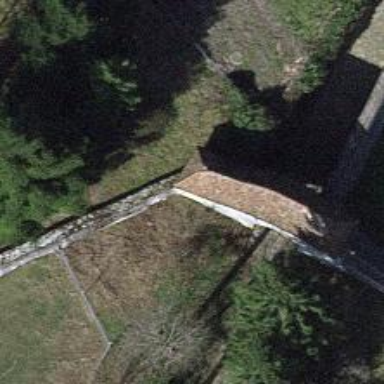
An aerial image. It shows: City wall in the picture.